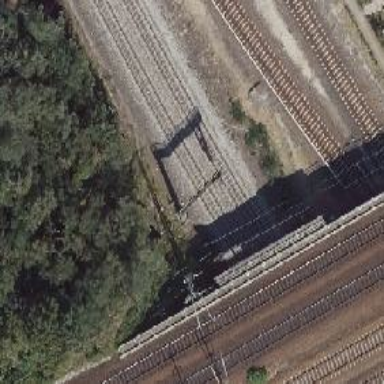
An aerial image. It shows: Railway signal.